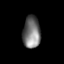
Tissue: lung
Cell type: Others
Senescence score: 0.2432
Nuclear area (px): 552
Mean DAPI intensity: 116.129